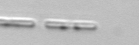
Label: Skeletonema